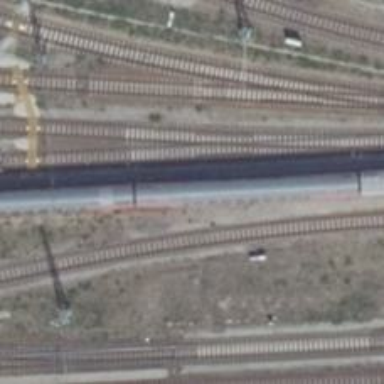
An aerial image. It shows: Abandoned railway.